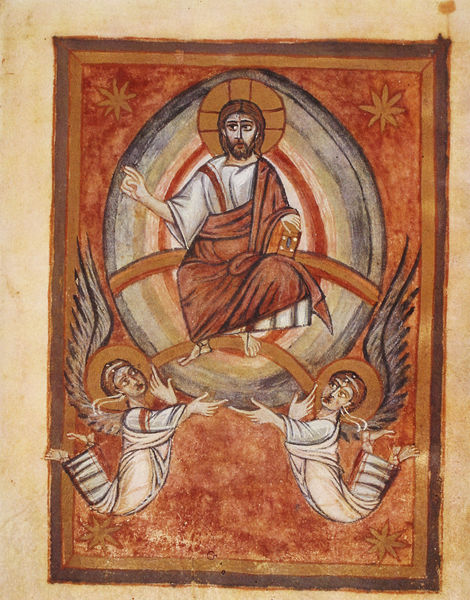
Titel: Gebetbuch für einen König
Standort: Herkunftsort: Mainz (EU - D - RP)
Institution: Pommersfelden, Gräflich Schönborn’sche Schloßbibliothek
Schlagwörter: blau, flügel, hand, himmel, gelb, grün, sitzen, braun, finger, orange, weiss, rot, tuch, teppich, bart, wand, bibel, rahmen, tragen, gewand, gold, stoff, fliegen, oval, engel, mauer, rand, zeigefinger, balken, buch, religion, sterne, buchseite, pergament, gestus, heiligenschein, nimbus, christus, jesus, jesus christus, andacht, segen, segnen, segnung, fresko, ikone, regenbogen, mandorla, buchmalerei, thronen, evangeliar, weltenrichter, nimben, frühchristlich, himmlisch, majestas domini, handkoloriert, cherubin, i, faribg, christich, entrückung